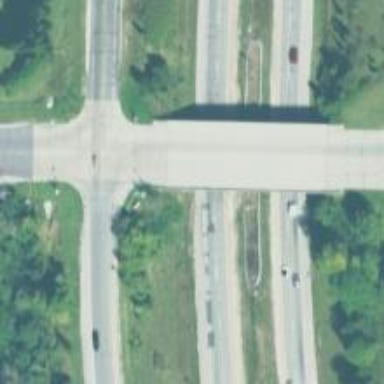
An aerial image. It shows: Tertiary road passing over bridge.